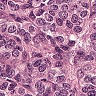
Metastatic tissue present: yes